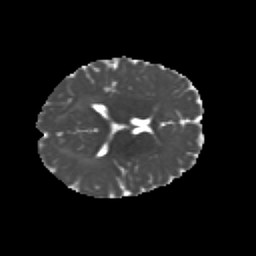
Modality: MD
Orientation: axial
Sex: male
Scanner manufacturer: siemens
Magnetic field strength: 3 T
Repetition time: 5 s
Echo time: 0.071 s